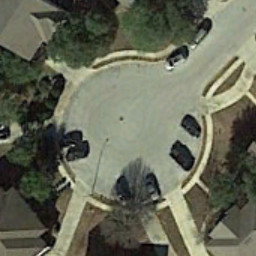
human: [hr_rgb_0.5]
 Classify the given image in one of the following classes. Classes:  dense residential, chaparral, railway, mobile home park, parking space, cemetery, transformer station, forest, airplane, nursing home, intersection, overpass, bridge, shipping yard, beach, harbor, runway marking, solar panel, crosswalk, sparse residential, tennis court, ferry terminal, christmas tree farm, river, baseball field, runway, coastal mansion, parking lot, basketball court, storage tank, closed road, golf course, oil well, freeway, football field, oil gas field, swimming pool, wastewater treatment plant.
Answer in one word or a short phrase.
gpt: closed road